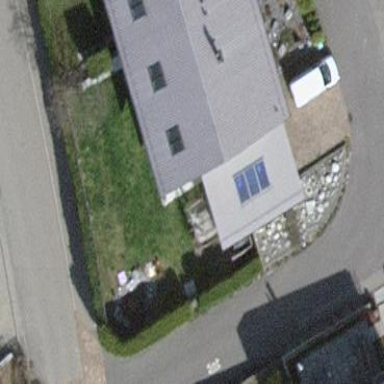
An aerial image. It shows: Simple house.